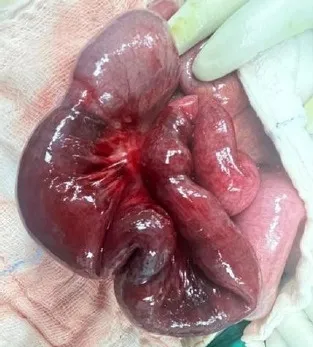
Congested and dusky part of the small bowel.
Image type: medical_photograph (other_medical_photograph)